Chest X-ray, AP view. Patient: 14 years old, sex M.
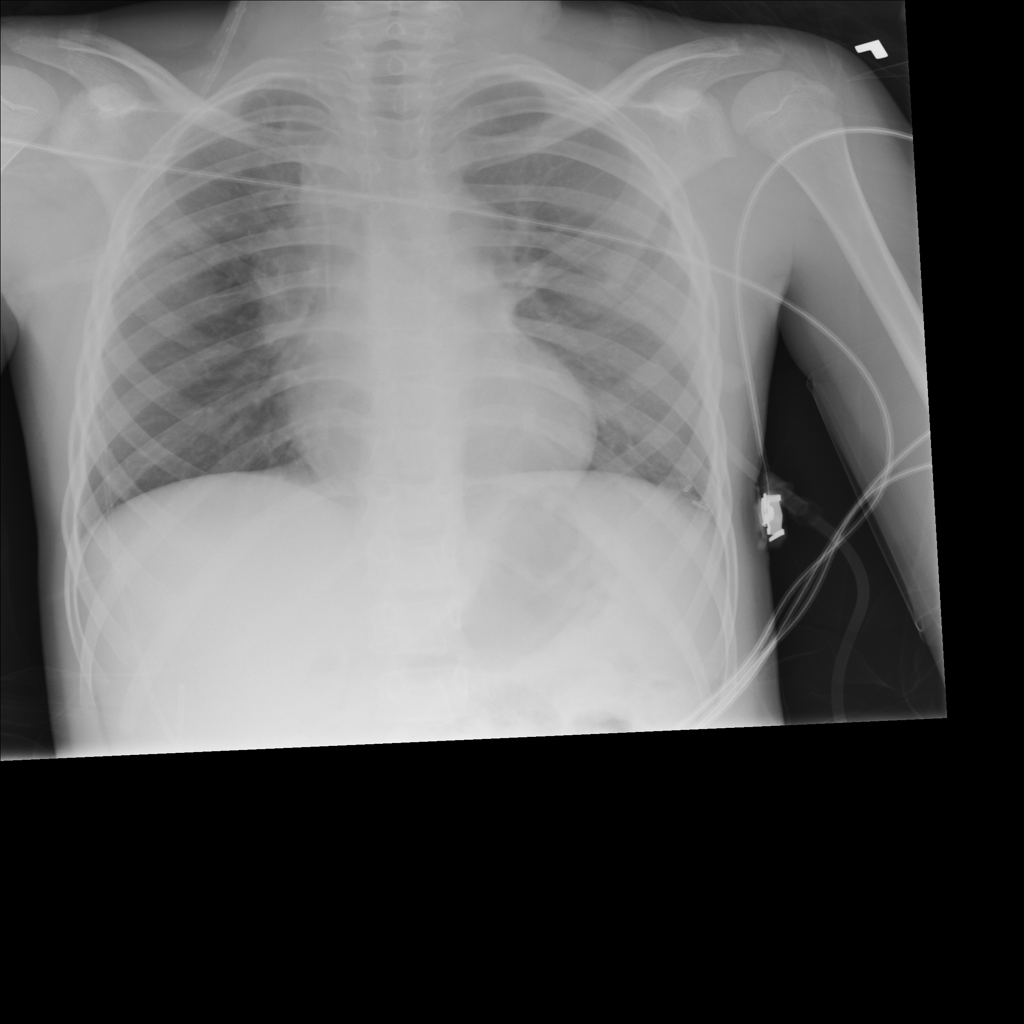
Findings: No Finding